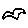
Label: bird